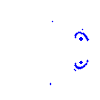
Particle: proton